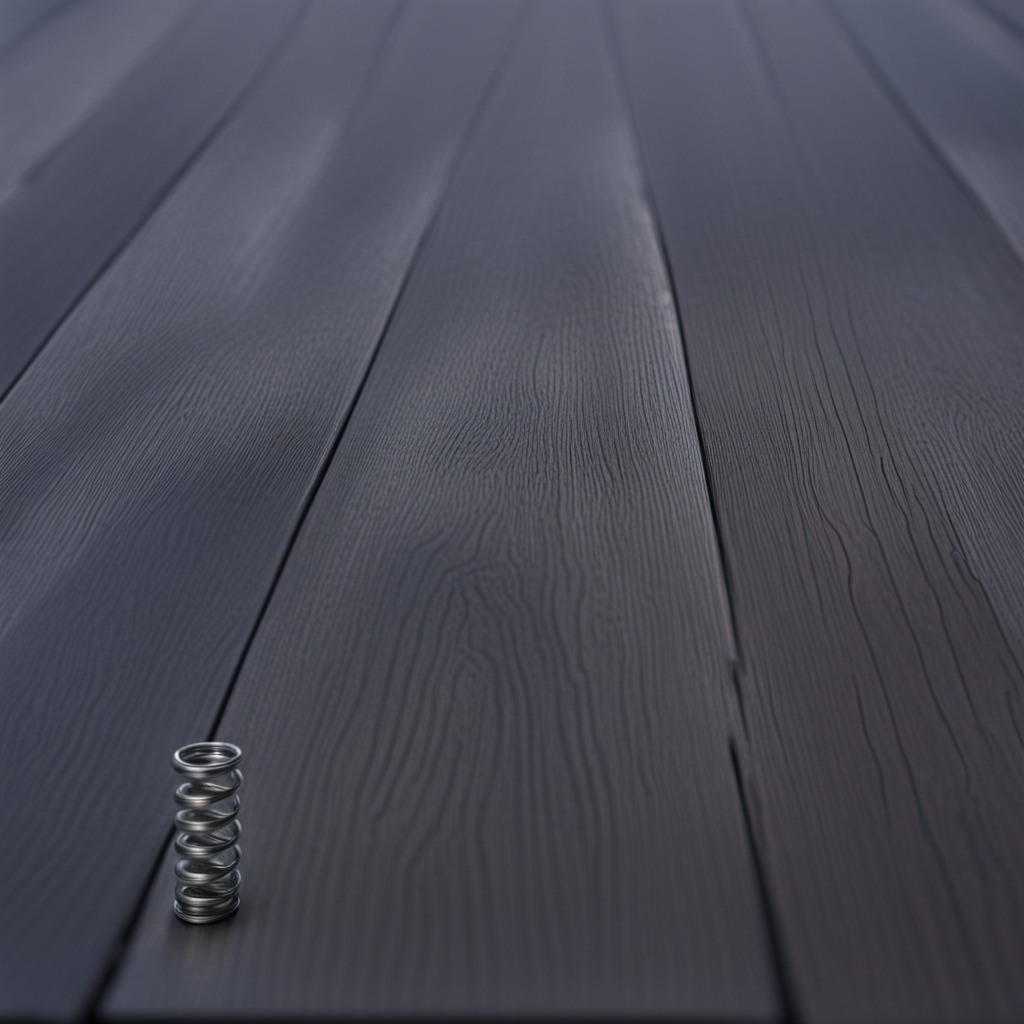
A coiled metal spring is lying on the old table with faint burn marks in a small garage at twilight.